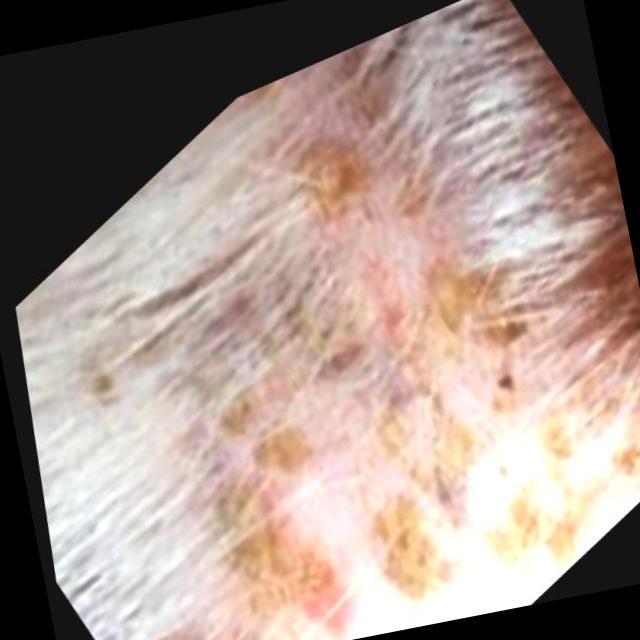
Canine hypersensitivity reaction — allergic skin response with urticaria, erythema, pruritus, and angioedema. May be food, environmental, or flea allergy related.